Aerial crown-view tile of a tropical tree (Barro Colorado Island, Panama), acquired 20241112:
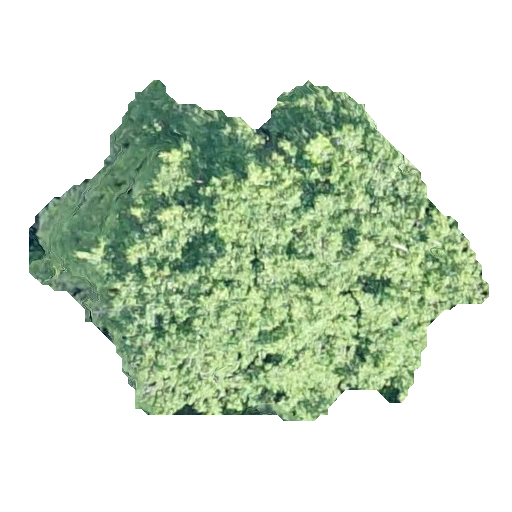
Species: Virola surinamensis
GBIF accepted scientific name: Virola surinamensis
Crown area: 162.966 m²